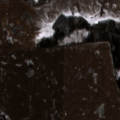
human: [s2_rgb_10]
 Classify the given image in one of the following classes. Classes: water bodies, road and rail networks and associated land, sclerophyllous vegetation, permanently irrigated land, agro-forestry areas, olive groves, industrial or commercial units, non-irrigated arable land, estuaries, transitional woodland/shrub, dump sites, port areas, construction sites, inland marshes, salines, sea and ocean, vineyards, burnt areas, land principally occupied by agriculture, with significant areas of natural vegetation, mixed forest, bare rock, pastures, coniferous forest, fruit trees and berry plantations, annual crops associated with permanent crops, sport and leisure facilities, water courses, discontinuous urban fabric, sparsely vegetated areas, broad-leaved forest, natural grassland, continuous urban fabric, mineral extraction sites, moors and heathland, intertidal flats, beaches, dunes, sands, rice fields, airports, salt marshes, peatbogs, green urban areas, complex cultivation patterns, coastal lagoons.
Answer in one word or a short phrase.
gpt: non-irrigated arable land, complex cultivation patterns, mixed forest